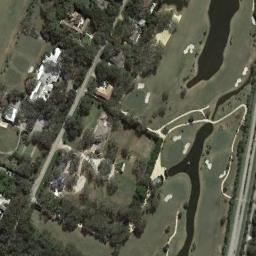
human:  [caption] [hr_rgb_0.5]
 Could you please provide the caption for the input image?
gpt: The golf course has two lakes, Some fairways, Roads, Barrier trees and sandpits and some houses are also in the golf course .

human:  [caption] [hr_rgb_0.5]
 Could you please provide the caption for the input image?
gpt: There are many trees near the golf course .

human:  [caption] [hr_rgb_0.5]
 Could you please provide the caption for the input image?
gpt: There are several bunkers and lakes and a few paths on a large green lawn on the golf course with many trees and many buildings .

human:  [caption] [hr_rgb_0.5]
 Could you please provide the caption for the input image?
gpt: There are several rows of trees on this lawn .

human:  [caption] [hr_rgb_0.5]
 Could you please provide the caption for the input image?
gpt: There are many buildings and two lakes on the golf course .